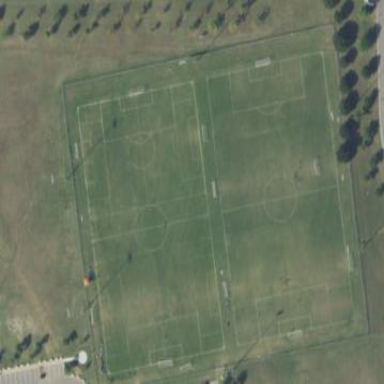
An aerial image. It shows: Soccer pitch for leisure land activities.